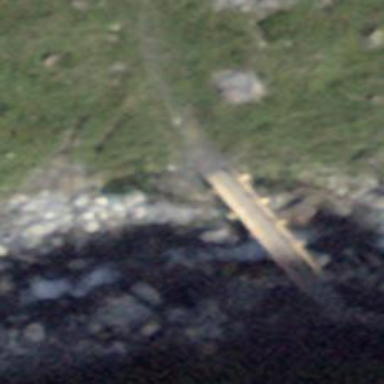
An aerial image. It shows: Path leading to beam bridge.